Question: Previously I asked for the Android SDK Install, which getting me in trouble as i am unable to parse it out. You can check the question <URL>, Now new thing that I want to tell is that at the time of installation of OS window 7, I choose the language of the OS as 'HINDI'. Now I am thinking that the problem is due to the same. Is the problem is as I choose the language as Hindi?
You can see the image of the problem below -

Help me solving the problem of Android SDK installation. Thanks in advance!
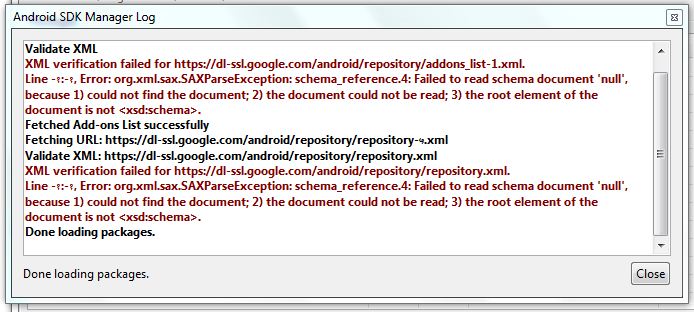
Answer: I think it not the major issues but might this be the problem that cuases your SDK installation failed. I suggest your to change your OS.